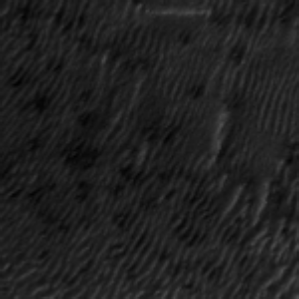
Label: frost